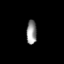
Tissue: lung
Cell type: Endothelial cells
Senescence score: 0.598
Nuclear area (px): 241
Mean DAPI intensity: 145.249